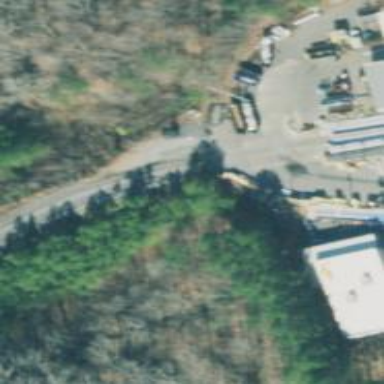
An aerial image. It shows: Rail spur service.